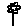
Label: flower